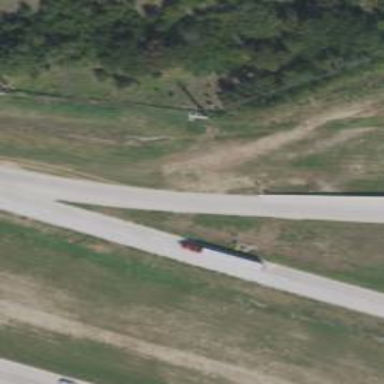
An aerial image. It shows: Trunk link highway.